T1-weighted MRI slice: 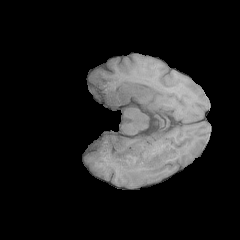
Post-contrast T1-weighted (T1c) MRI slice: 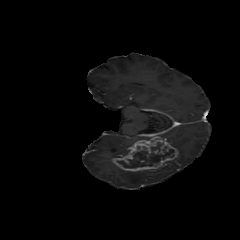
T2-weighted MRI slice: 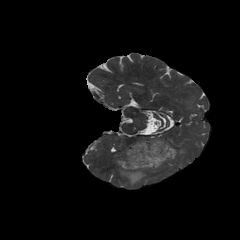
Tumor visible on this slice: yes